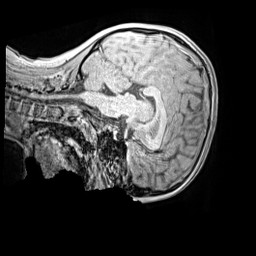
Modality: MP2RAGE
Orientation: sagittal
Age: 9
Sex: female
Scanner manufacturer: siemens
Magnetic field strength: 3 T
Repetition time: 4 s
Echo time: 0.00299 s